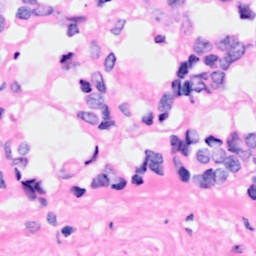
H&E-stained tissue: Breast